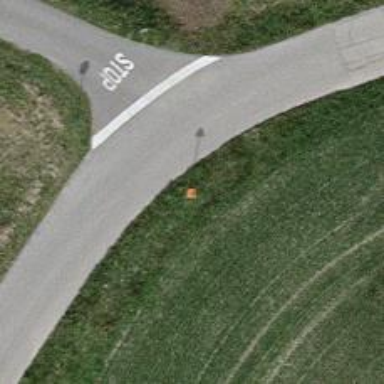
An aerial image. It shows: Aerial orange marker.